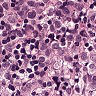
Metastatic tissue present: yes